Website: bh-photo
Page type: customer-info-address
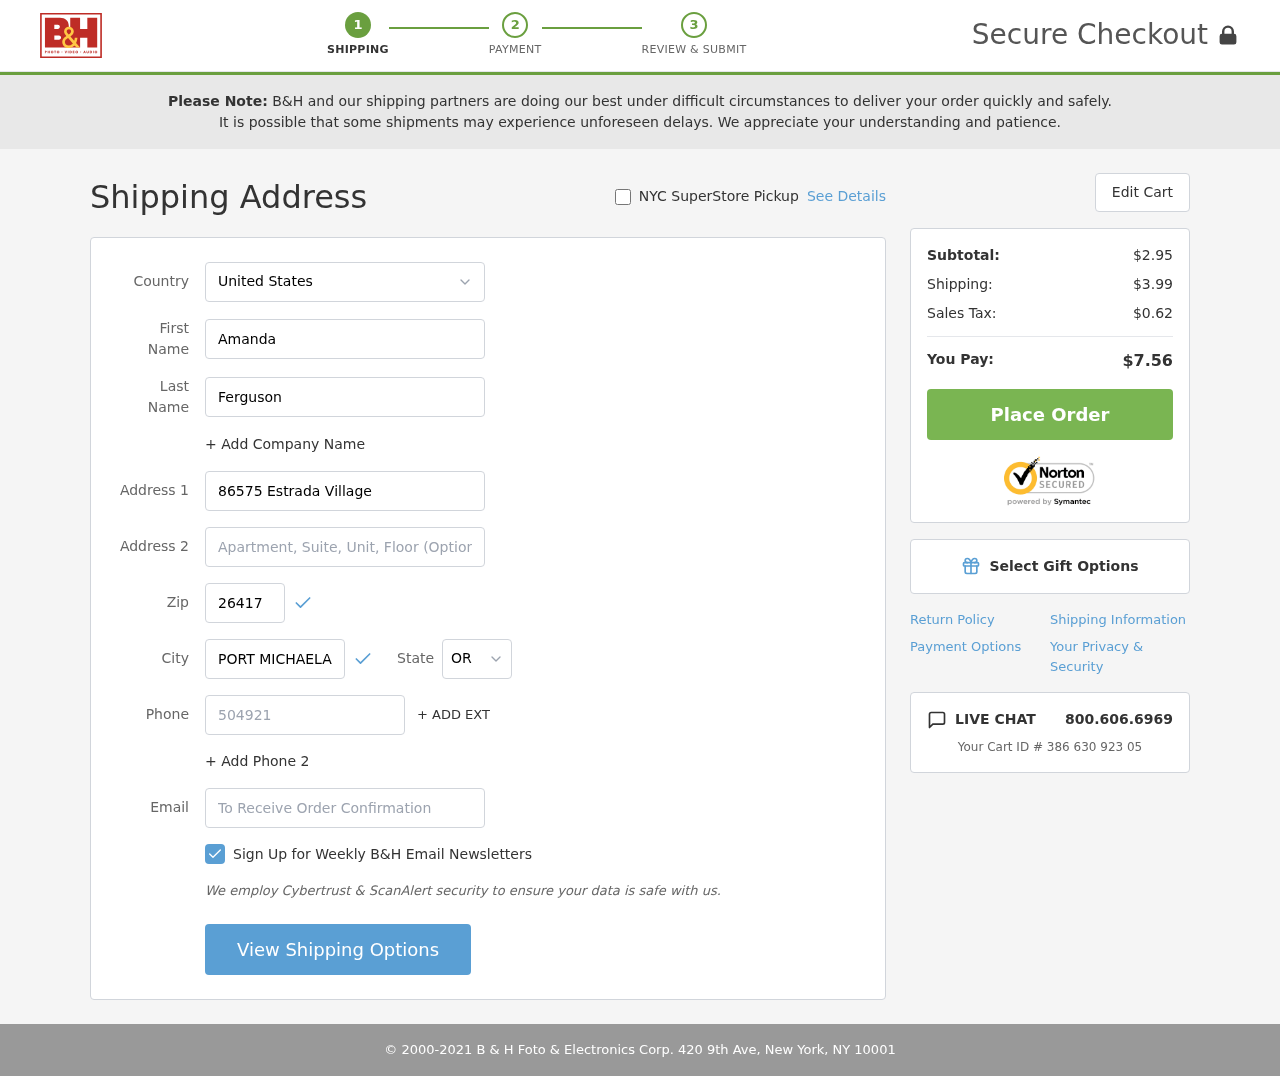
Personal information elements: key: PII_CITY
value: Port Michaelaland
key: PII_COUNTRY
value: United States
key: PII_EMAIL
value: aferguson@yahoo.com
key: PII_FIRSTNAME
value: Amanda
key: PII_LASTNAME
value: Ferguson
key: PII_PHONE
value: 5049219792
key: PII_POSTCODE
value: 26417
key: PII_STATE_ABBR
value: OR
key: PII_STREET
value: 86575 Estrada Village
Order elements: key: ORDER_SUBTOTAL
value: $2.95
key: ORDER_SHIPPING_COST
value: $3.99
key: ORDER_TAX
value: $0.62
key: ORDER_TOTAL
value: $7.56
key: ORDER_ID
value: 386 630 923 05